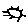
Label: sun